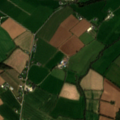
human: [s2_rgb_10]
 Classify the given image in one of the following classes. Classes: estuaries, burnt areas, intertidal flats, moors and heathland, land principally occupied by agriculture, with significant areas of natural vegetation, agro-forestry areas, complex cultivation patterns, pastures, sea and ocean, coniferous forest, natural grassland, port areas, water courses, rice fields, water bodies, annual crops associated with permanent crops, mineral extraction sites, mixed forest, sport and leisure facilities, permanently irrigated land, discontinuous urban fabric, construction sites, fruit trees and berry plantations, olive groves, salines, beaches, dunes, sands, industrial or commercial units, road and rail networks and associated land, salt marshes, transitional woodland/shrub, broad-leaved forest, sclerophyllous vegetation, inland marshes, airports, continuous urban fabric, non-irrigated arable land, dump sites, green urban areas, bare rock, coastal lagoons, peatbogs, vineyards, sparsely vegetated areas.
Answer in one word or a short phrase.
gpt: non-irrigated arable land, pastures